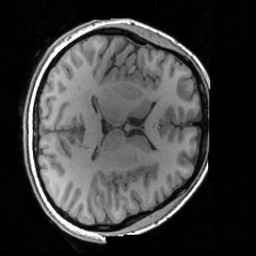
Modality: T1w
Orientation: axial
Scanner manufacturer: siemens
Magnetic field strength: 3 T
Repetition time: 1.63 s
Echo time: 0.00311 s